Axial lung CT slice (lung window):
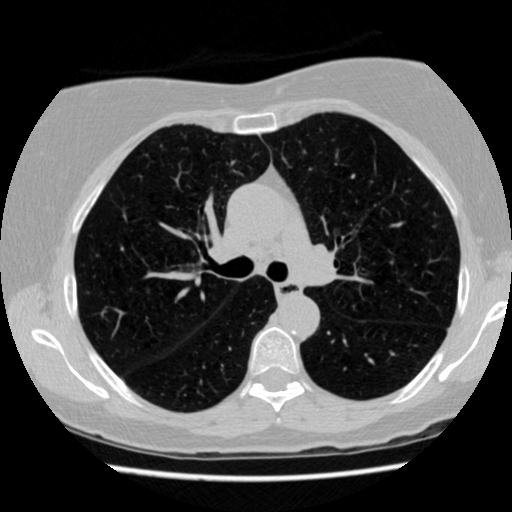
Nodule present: no